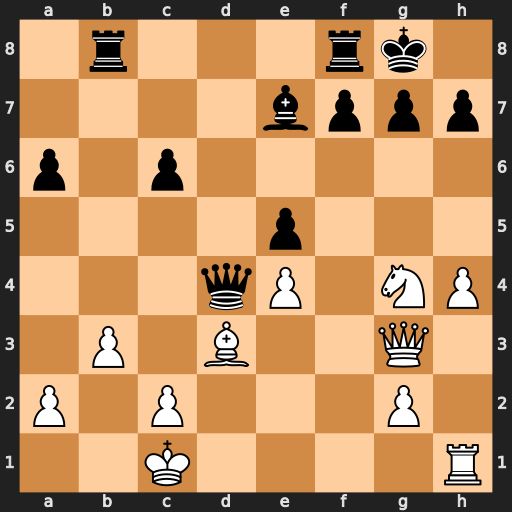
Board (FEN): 1r3rk1/4bppp/p1p5/4p3/3qP1NP/1P1B2Q1/P1P3P1/2K4R
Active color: w
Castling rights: -
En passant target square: -
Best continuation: Nh6+ Kh8 Nf5 Rg8 Nxd4